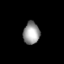
Tissue: lung
Cell type: Endothelial cells
Senescence score: 0.6607
Nuclear area (px): 358
Mean DAPI intensity: 153.087